Question: i really need help.
This is how my application looks like. I got two(2) fragments where the left side is for the buttons and for the right side is for my details.
The bigger fragment has a default display which i called splash. An image is viewed here, a bigger image that would take the height of the device.
So my case is when i click/press button 1, it would display the fragment for that but the image is still present.
My question now is, how to i get rid of the 'splash display'?
Here is my code
'''
/**
* on main listener
*/
@Override
public void onMainListener(String whatPress){
Fragment fr = null;
if(whatPress.equals("button1"))
fr = new FragmentOne();
if(whatPress.equals("button2"))
fr = new FragmentTwo();
if(whatPress.equals("button3"))
fr = new FragmentThree();
FragmentManager fm = getFragmentManager();
FragmentTransaction fragmentTransaction = fm.beginTransaction();
fragmentTransaction.replace(R.id.detailFragment, fr, whatPress);
fragmentTransaction.commit();
}
'''
The code above is the one handles which button is pressed.
'''
<?xml version="1.0" encoding="utf-8"?>
<LinearLayout xmlns:android="http://schemas.android.com/apk/res/android"
android:layout_width="match_parent"
android:layout_height="match_parent"
android:orientation="horizontal" >
<fragment
android:id="@+id/menuFragment"
android:name="FragmentMenu"
android:layout_width="0dp"
android:layout_weight="1"
android:layout_height="match_parent"
class="com.mizsh.Fragment_Menu" />
<fragment
android:id="@+id/detailFragment"
android:name="com.mizsh.Fragment_Splash"
android:layout_width="0dp"
android:layout_weight="1"
android:layout_height="match_parent" />
</LinearLayout>
'''
The code above is my main.xml

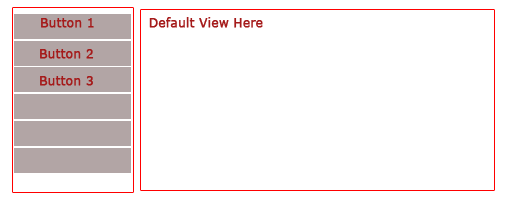
Answer: You should replace the 'detailFragment' with 'FrameLayout'
'''
<FrameLayout android:id="@+id/detailFragment" android:layout_weight="1"
android:layout_width="0px" android:layout_height="match_parent" />
'''
and replace it with 'Fragment_Splash' in the 'onCreate' of the activity
'''
FragmentTransaction fragmentTransaction = fm.beginTransaction();
fragmentTransaction.replace(R.id.detailFragment, fragmentSplash, null);
fragmentTransaction.commit();
'''
then replace with chosen fragment on click
'''
FragmentTransaction fragmentTransaction = fm.beginTransaction();
fragmentTransaction.replace(R.id.detailFragment, chosenFragment, null);
fragmentTransaction.commit();
'''